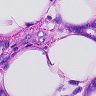
Metastatic tissue present: yes